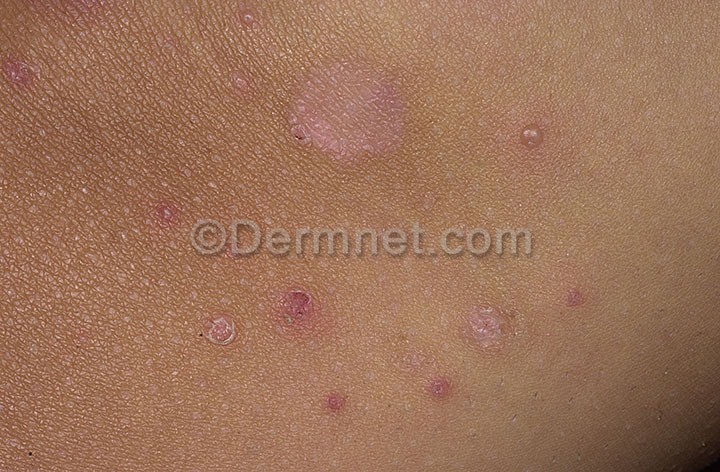
Disease: Cellulitis Impetigo and other Bacterial Infections